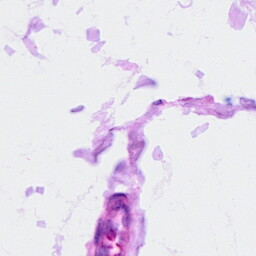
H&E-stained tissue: Ovarian